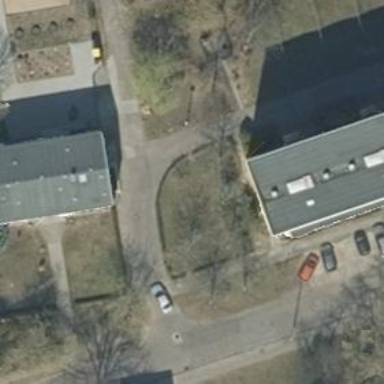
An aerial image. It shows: Living street.